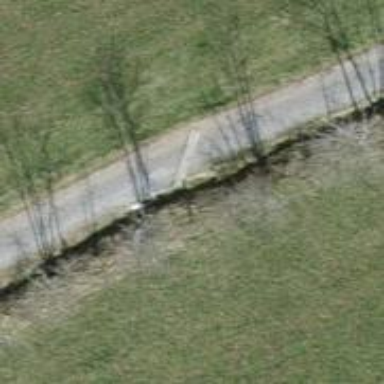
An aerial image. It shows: Row of trees in natural setting.